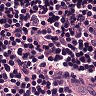
Metastatic tissue present: no